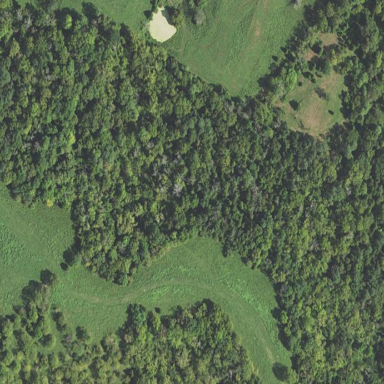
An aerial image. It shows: Beautiful woodland area.